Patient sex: M
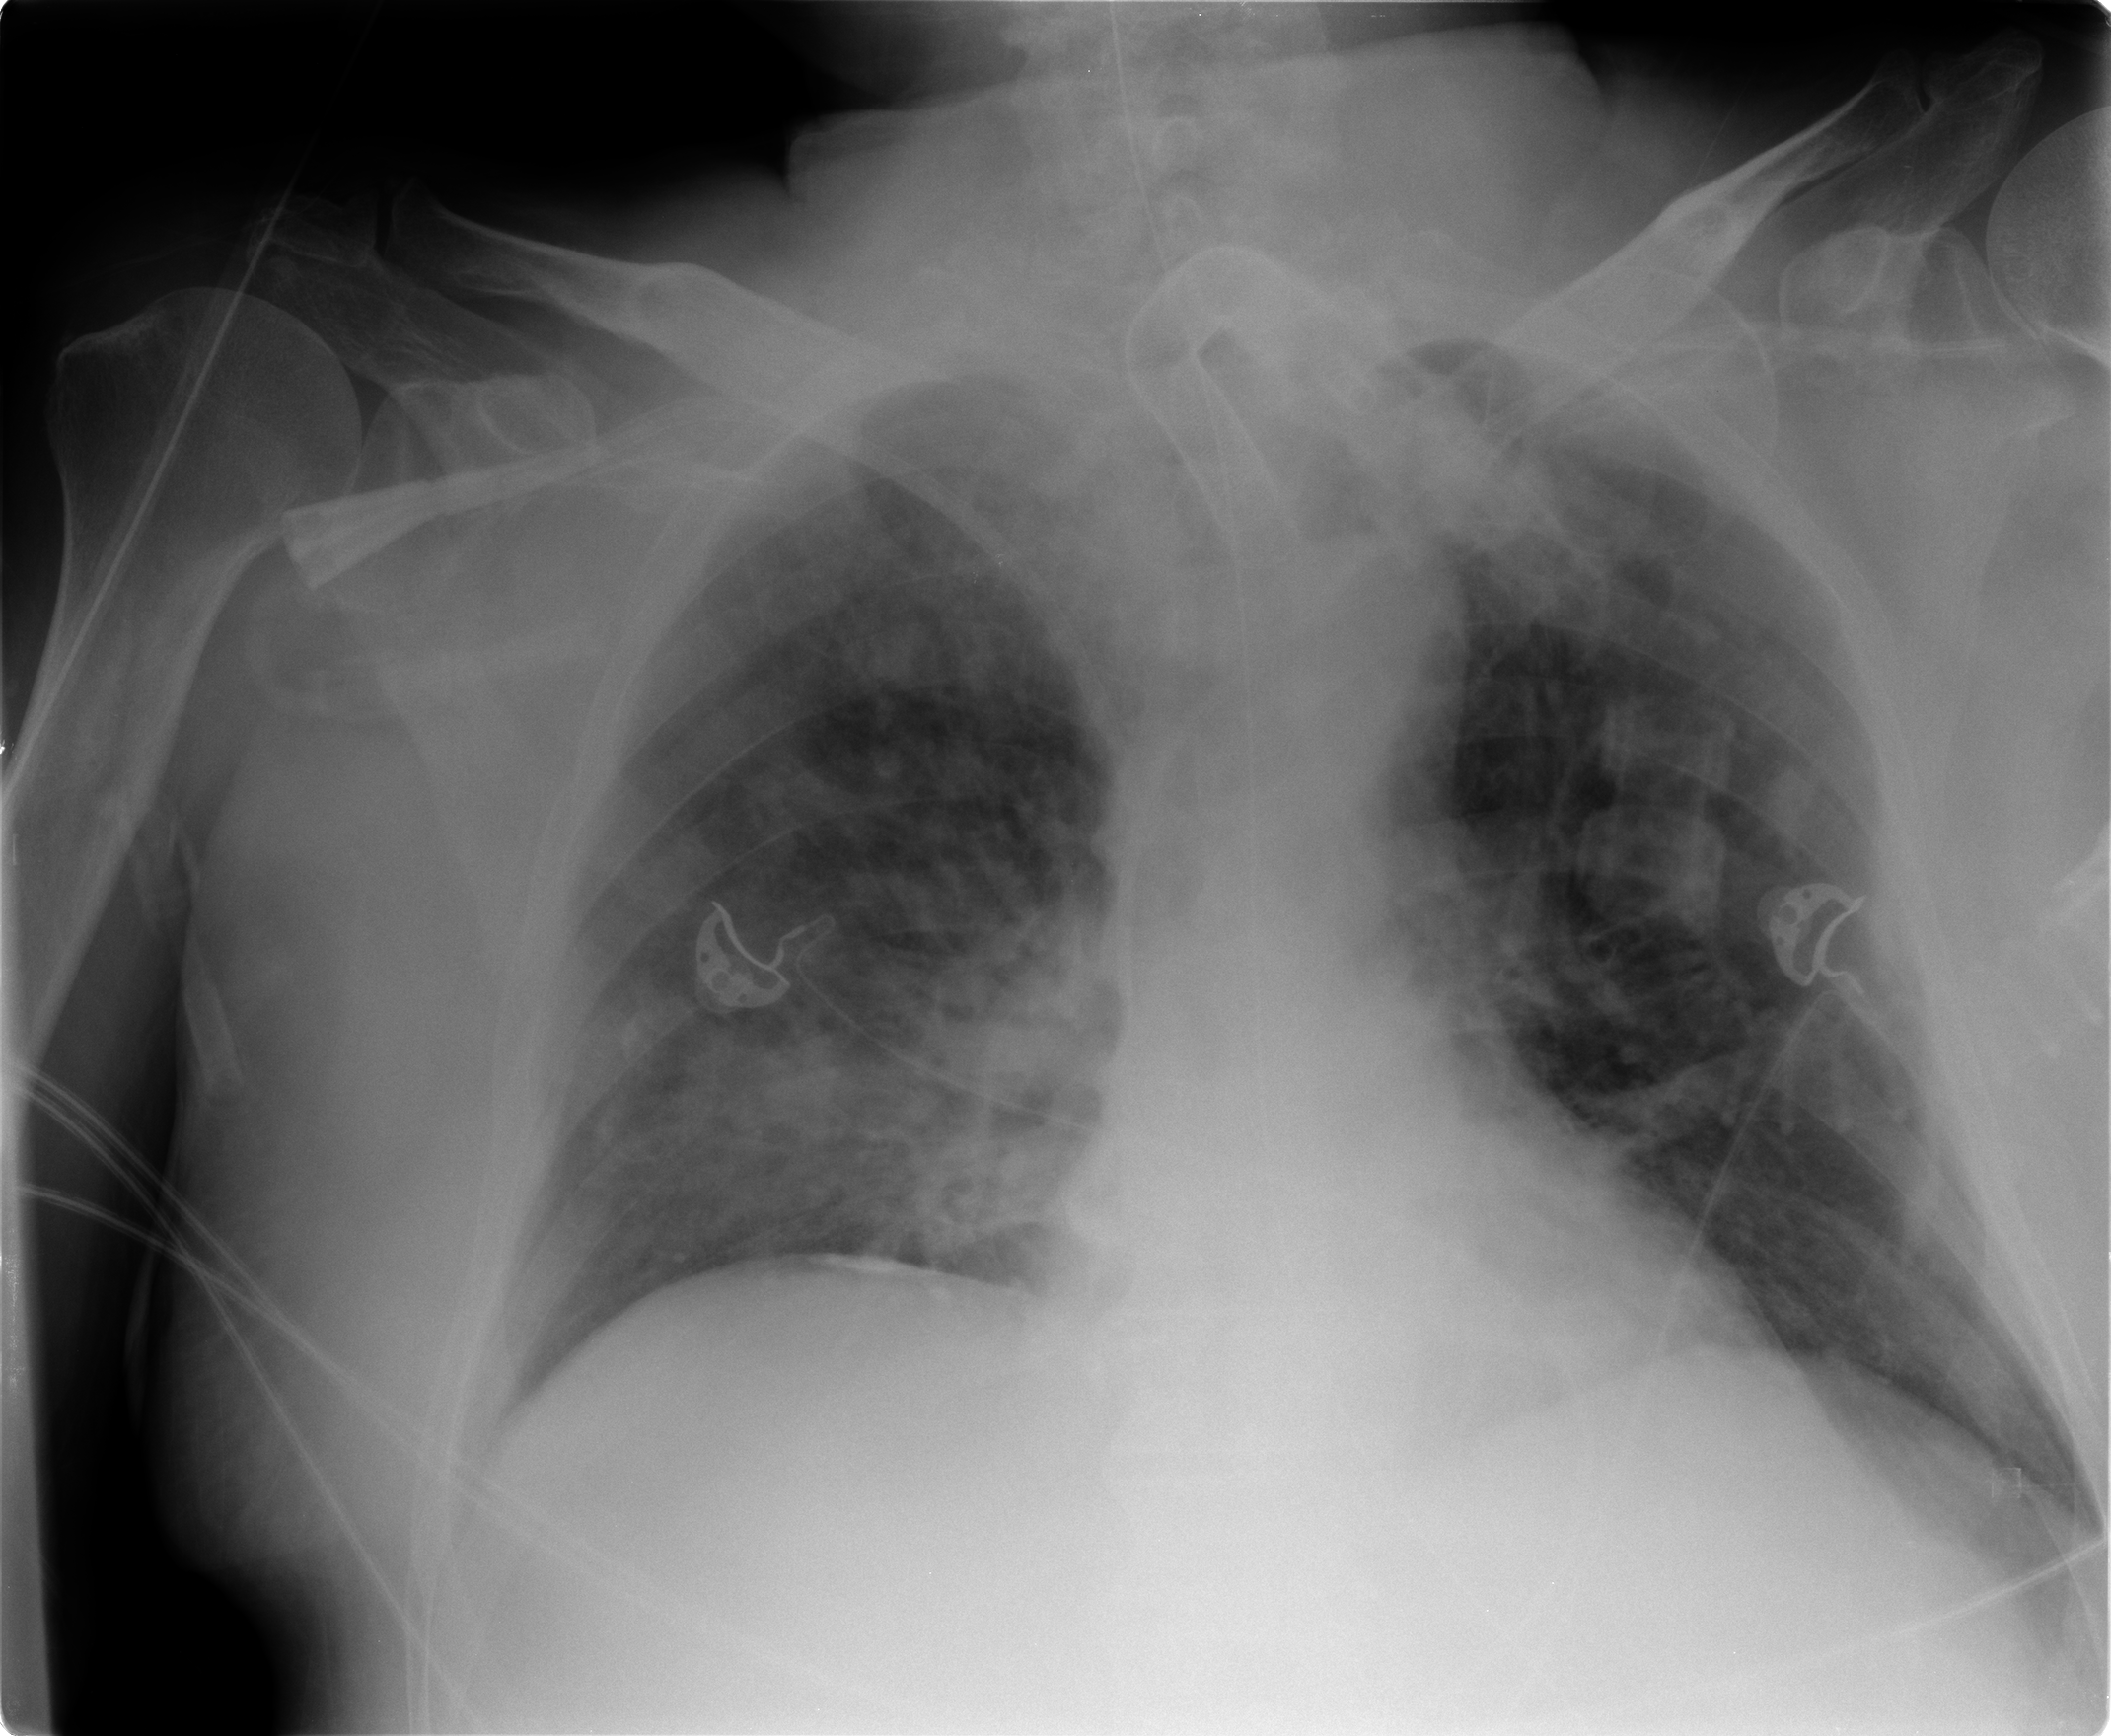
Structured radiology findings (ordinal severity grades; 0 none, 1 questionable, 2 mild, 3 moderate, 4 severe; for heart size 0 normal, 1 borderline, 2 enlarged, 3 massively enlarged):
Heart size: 0
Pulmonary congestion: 2
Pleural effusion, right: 1
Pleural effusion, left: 0
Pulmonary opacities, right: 2
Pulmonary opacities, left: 1
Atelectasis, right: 3
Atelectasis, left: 2